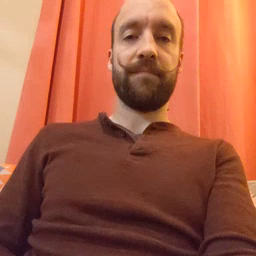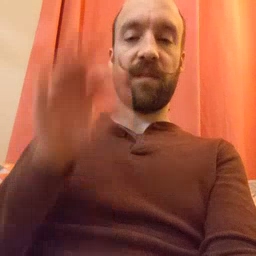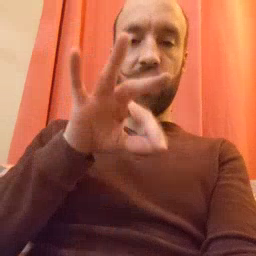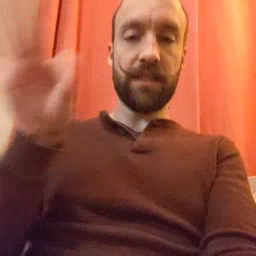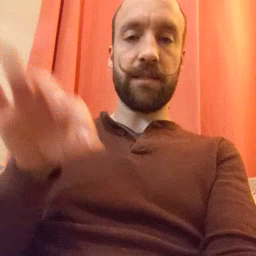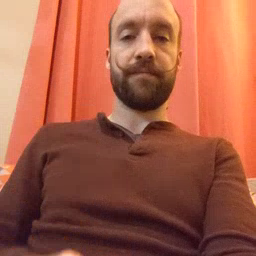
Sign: frenchfries